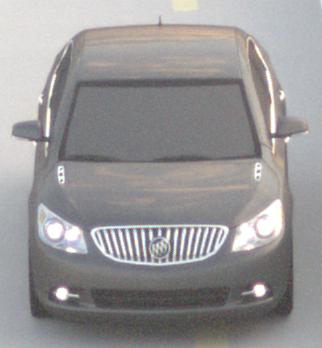
Make: Buick
Model: LaCrosse
Detailed model: Gen. 2
Model produced from: 2009
Model produced until: 2016
Doors: 4
Color: gray
Road condition: dry road
Daytime: sunrise or sunset
Contrast: low contrast